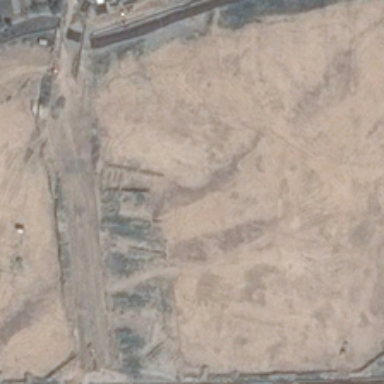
Some green trees are near a piece of bareland .